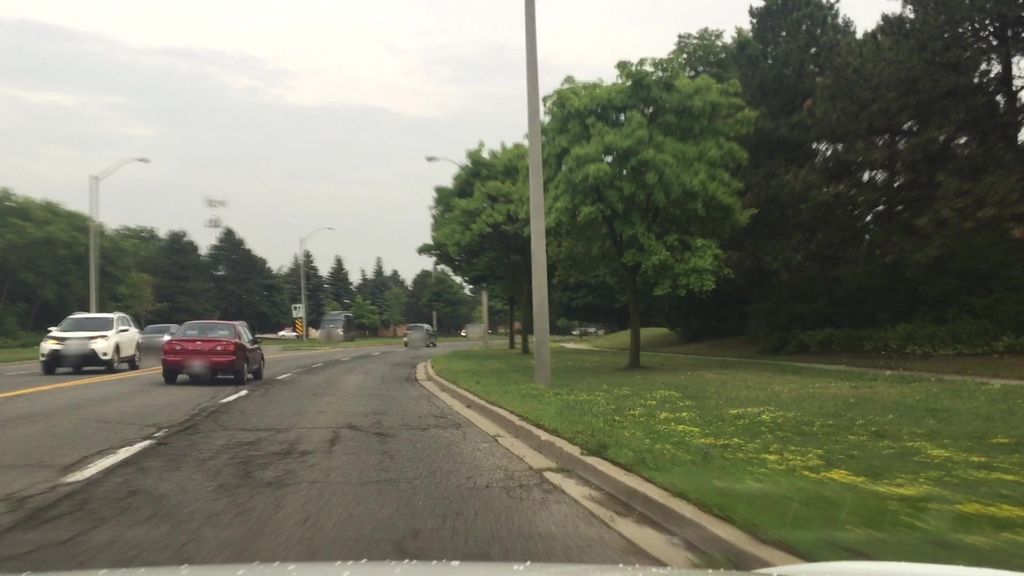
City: toronto